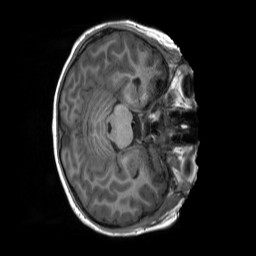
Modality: T1w
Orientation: axial
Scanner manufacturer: siemens
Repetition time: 2.3 s
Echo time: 0.00229 s